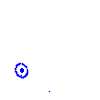
Particle: kaon